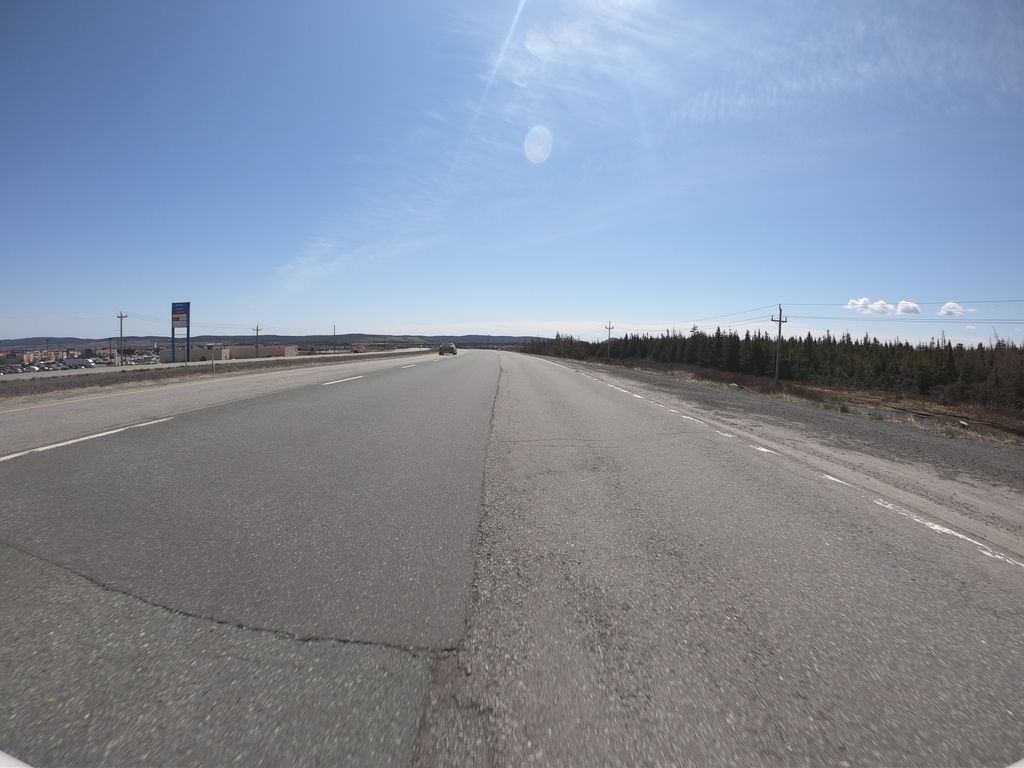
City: st_johns